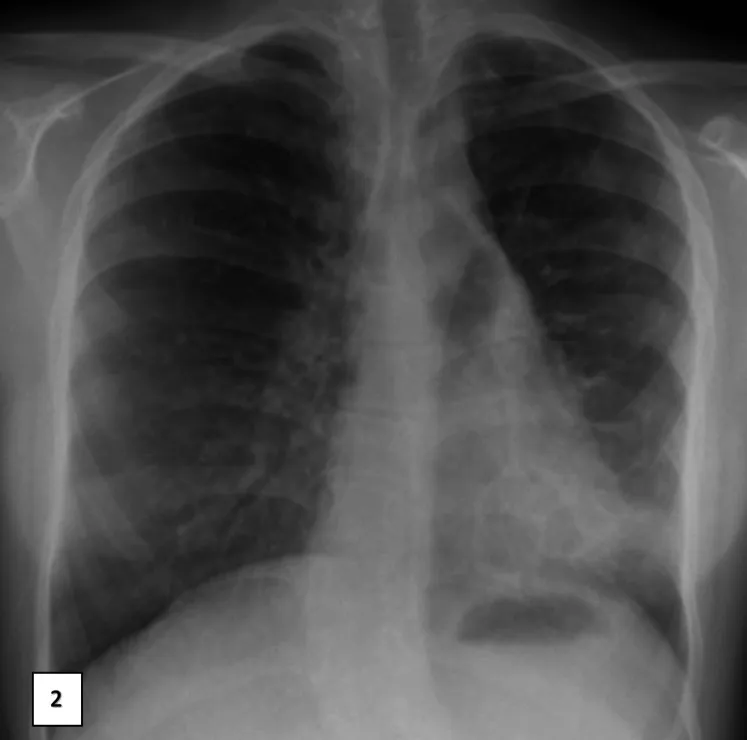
Anteroposterior chest X-ray of the younger sister. . Chest radiography showing left lower lobe consolidation.
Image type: radiology (x_ray)